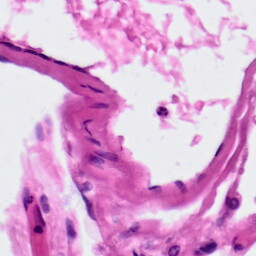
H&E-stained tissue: Lung